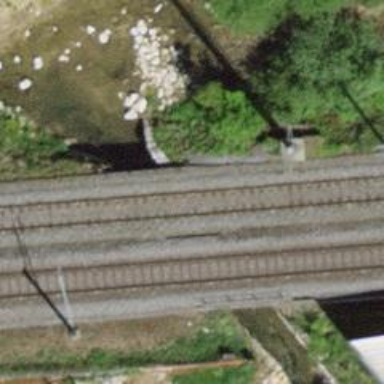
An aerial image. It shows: There is tunnel.